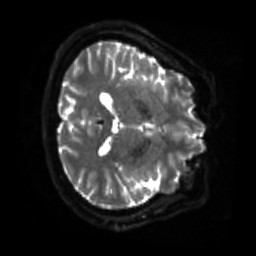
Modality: sbref
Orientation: axial
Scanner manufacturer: siemens
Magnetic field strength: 3 T
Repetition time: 4 s
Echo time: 0.0594 s